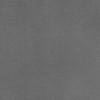
Label: dusty